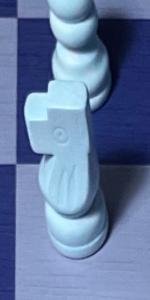
Label: Knight_White